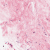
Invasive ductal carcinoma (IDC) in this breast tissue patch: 0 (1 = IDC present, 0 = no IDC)